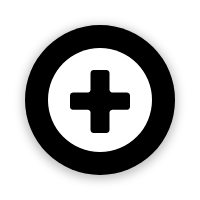
Cursor type: cell
OS/theme: linux-google-cursor
Variant: white